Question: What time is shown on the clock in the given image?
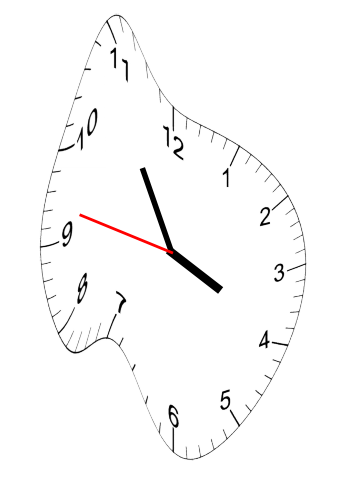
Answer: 03:54:47